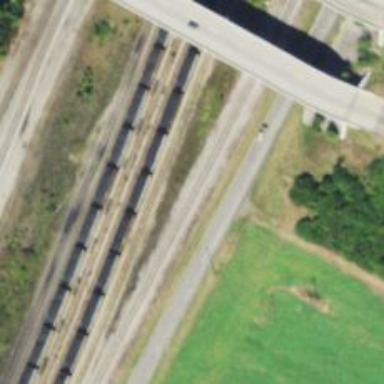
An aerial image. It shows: Railway track.